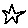
Label: star